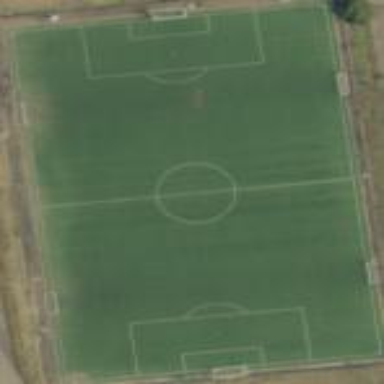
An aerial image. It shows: Soccer pitch designated for leisure and sports activities.